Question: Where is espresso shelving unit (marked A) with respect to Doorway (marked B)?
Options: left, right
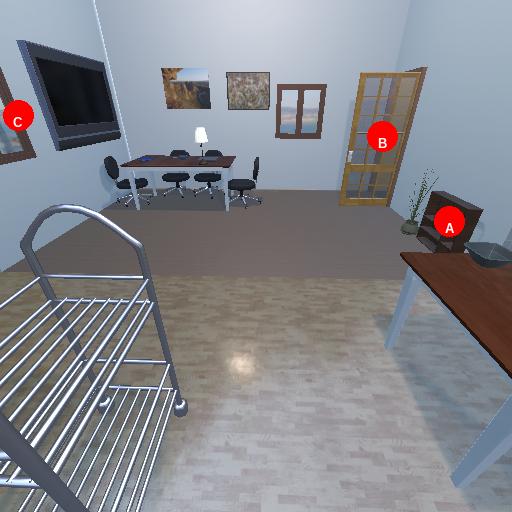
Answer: left